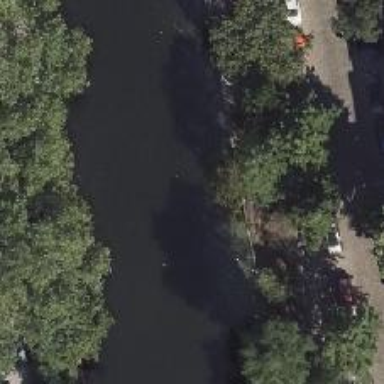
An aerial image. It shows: Put-in point for canoes.